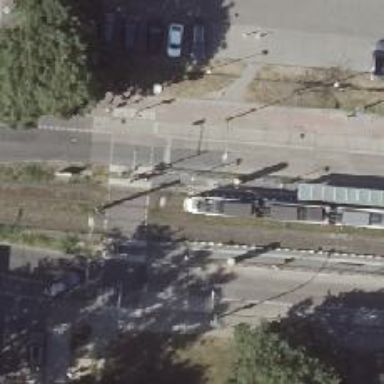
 specifically for trams. The platform has shelter."